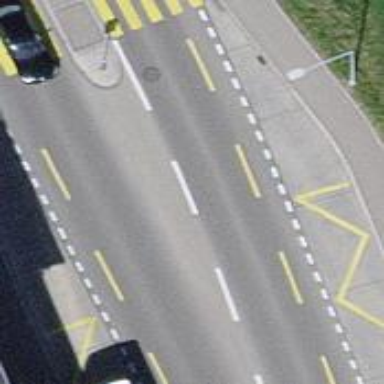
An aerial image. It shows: Bus stop with stop position for public transport.